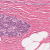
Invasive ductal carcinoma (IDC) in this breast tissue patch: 0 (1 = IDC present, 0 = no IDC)